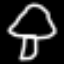
Label: mushroom